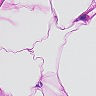
Metastatic tissue present: no